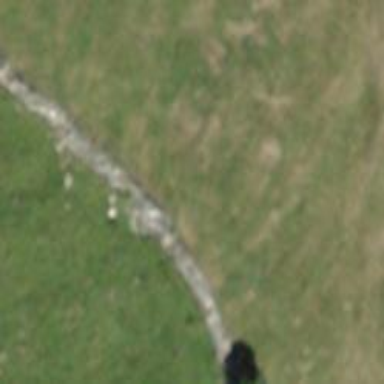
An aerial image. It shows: Dry stone wall barrier.